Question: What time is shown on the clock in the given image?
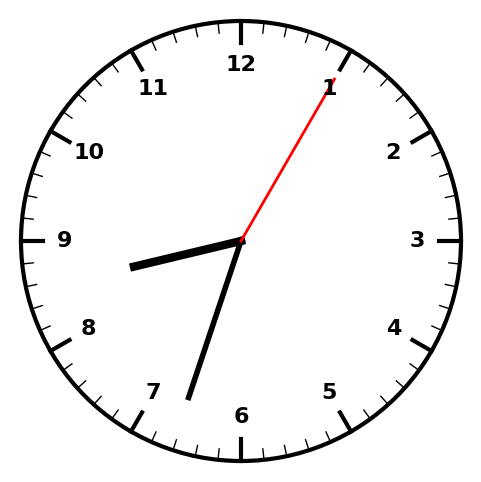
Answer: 08:33:05